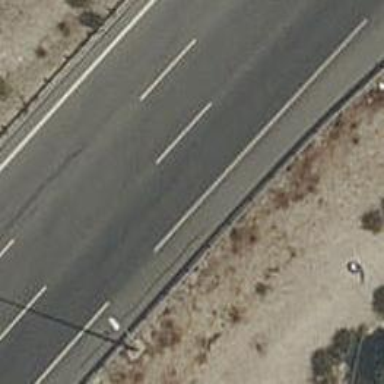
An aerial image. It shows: Asphalt motorway.